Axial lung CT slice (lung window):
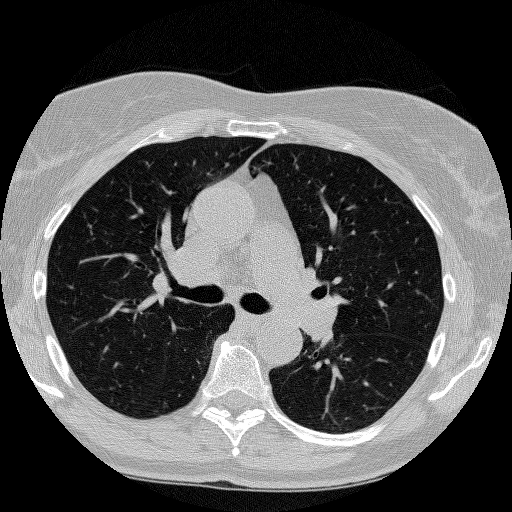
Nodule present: no